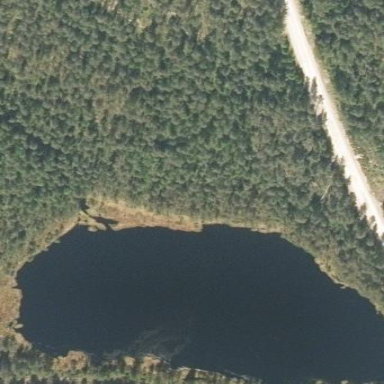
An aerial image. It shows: Serene lake surrounded by nature.